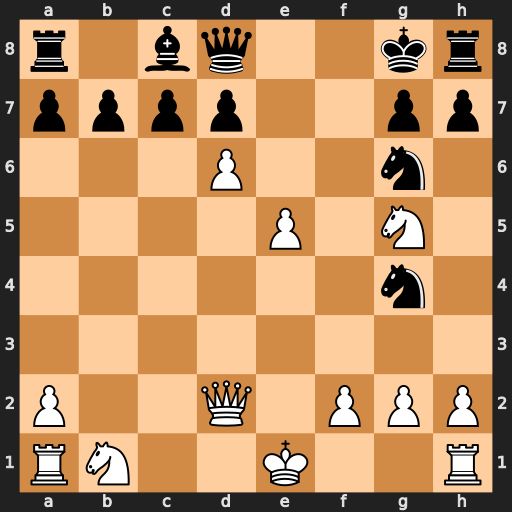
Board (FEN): r1bq2kr/pppp2pp/3P2n1/4P1N1/6n1/8/P2Q1PPP/RN2K2R
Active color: w
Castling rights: KQ
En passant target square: -
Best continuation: Qd5+ Kf8 Qf7#